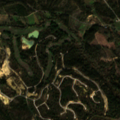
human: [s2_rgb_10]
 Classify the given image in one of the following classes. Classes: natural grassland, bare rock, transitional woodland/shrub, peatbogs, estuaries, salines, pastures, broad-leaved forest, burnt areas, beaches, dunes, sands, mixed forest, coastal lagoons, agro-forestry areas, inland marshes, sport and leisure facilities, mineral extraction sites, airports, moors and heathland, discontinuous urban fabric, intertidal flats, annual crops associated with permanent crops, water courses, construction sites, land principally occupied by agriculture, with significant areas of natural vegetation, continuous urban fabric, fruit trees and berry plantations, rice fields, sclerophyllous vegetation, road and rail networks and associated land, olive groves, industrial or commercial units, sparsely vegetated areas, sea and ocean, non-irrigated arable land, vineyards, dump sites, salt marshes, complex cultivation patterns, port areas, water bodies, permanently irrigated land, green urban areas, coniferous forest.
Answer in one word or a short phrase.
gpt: discontinuous urban fabric, sport and leisure facilities, land principally occupied by agriculture, with significant areas of natural vegetation, transitional woodland/shrub